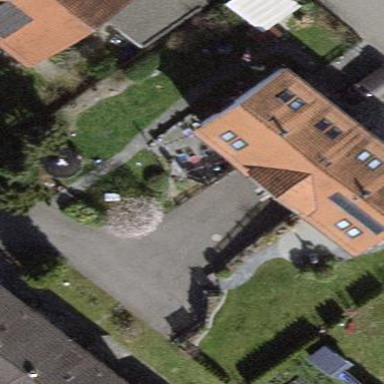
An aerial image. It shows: Building with tile roof.